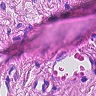
Metastatic tissue present: no